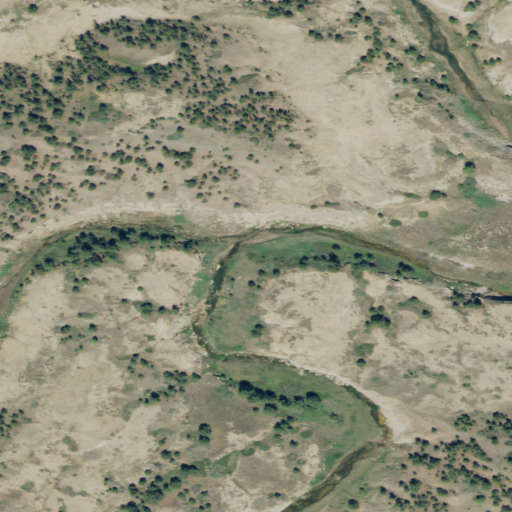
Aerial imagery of valley in Montana named Deadman Coulee containing shrub, grassland, and evergreen forest